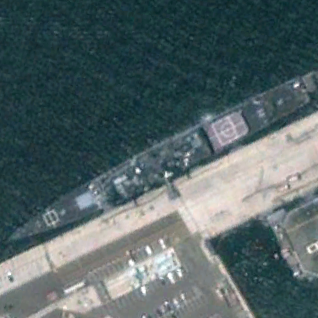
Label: cruiser